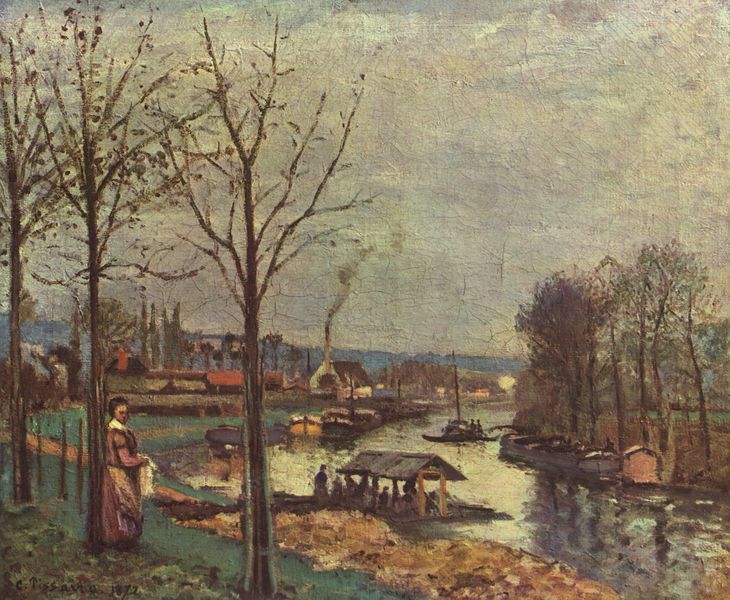
Titel: Waschplatz von Pontoise
Künstler: Camille Pissarro
Standort: Paris
Institution: Musée d'Orsay
Schlagwörter: baum, blau, blätter, gemälde, himmel, wasser, weiß, wolken, bäume, fluss, gelb, grün, impressionismus, landschaft, menschen, mädchen, ocker, see, stadt, ufer, wäsche, äste, braun, frau, grau, kleid, renoir, schwarz, zeichnung, dach, gebäude, gras, haus, rot, tuch, weg, wiese, malerei, faru, stehen, öl, bach, horizont, häuser, hügel, kalt, spiegelung, strauch, zweige, gewässer, rauch, personen, rosa, wald, boot, boote, kahn, kamin, schornstein, deutschland, schürze, schiff, schiffe, düster, biegung, mast, berge, dorf, dächer, giebel, kahl, landschaftsmalerei, herbst, hütten, winter, fabrik, schlot, hafen, kähne, lastkahn, promenade, strom, ölgemälde, dampf, steg, unterstand, weib, monet, warten, frühling, gezeiten, flusslandschaft, kurve, floss, siedlung, impressionimus, gestrüp, giebeldach, himmer, ter, waschhaus, aun, flussschifffahrt, waschplatz, bootsshaus, 20. jahrhundert, 1872, boate, kaminrauch, schnorsteinrauch, #haus, frau boote, 19 jahrundert